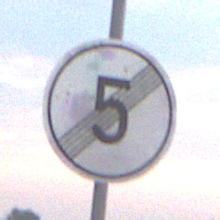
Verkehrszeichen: EndeGeschwindigkeit5
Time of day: SunriseSunset
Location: Outdoor (Nature)
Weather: PartlyCloudy
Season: NotSpecified
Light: Natural